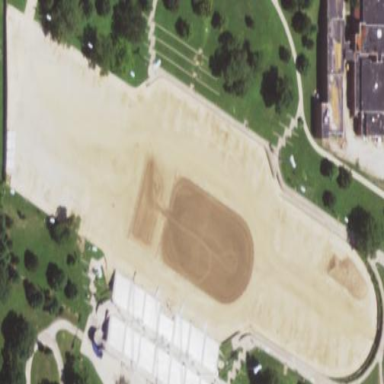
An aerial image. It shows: Ground pitch designated for motor sport activities.